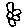
Label: flower